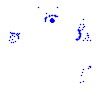
Particle: electron